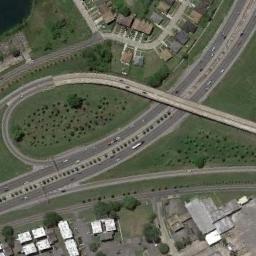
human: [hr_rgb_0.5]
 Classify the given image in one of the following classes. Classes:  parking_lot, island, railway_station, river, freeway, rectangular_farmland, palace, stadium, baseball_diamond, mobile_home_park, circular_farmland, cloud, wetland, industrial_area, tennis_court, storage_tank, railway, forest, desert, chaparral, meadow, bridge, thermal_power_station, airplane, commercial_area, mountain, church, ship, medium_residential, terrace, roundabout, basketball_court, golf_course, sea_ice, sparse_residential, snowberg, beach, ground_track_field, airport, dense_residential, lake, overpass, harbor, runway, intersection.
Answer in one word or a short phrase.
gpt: overpass